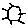
Label: sun